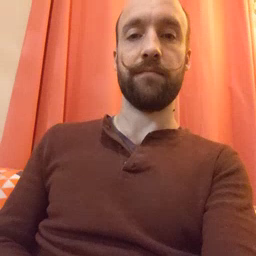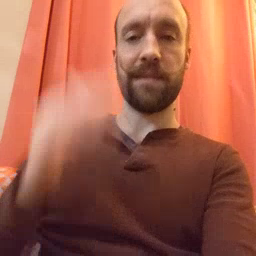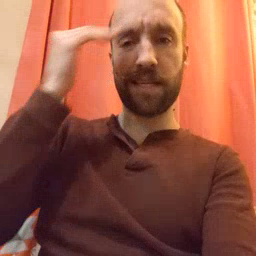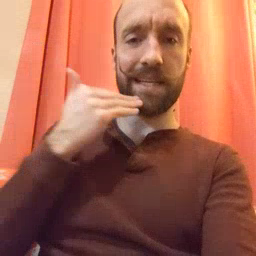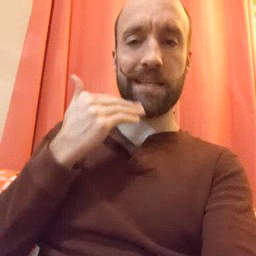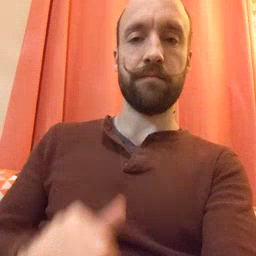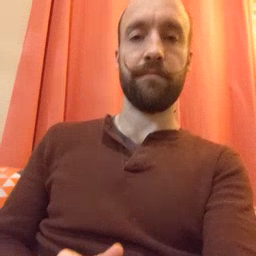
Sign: head